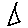
Label: triangle